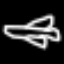
Label: airplane